Question: This is for a discord bot in javascript.
In one of my personnal project i'm looking to get an id of a category i create to create after that a channel in this particular category.
'''
const category = message.guild.channels.create('Horobot', {
type: 'category',
})
.then((category) => {
console.log(category)
})
'''
this is what i get from categorychannel the json file:

To get to the id i've done this: 'const categoryId = CategoryChannel['id']'
But it says the constant is undefined.
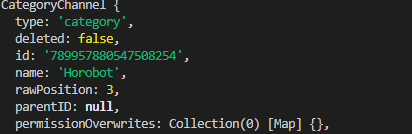
Answer: You can create a category and add a channel to it easily.
Just set the parent after the category has been created.
'''
const category = message.guild.channels.create('Horobot', { type: 'category' });
message.guild.channels.create('Channel1', {
parent: category,
});
'''